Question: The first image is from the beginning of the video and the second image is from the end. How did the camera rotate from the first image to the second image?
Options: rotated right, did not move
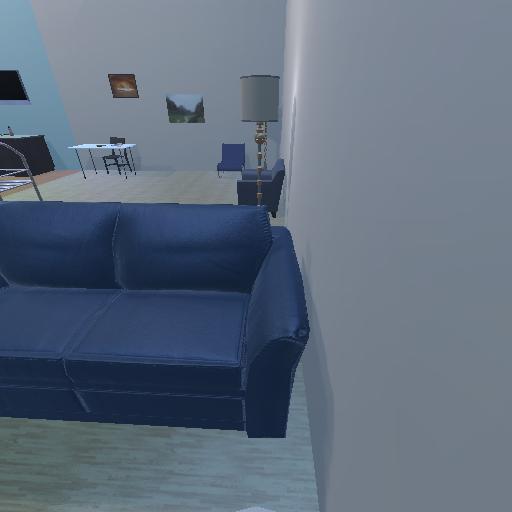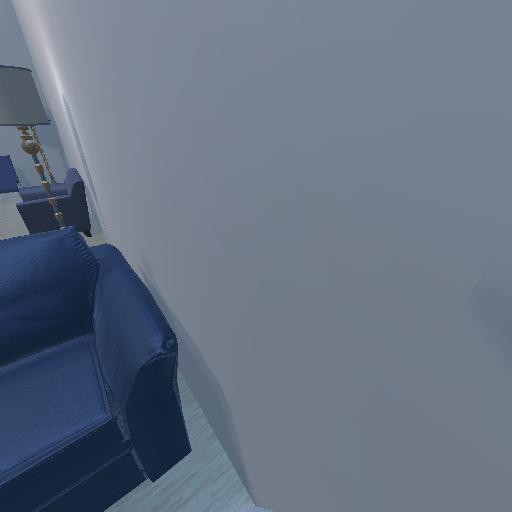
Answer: rotated right